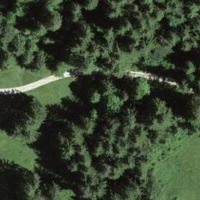
EUNIS habitat code: 44
Species observed at this site:
Ajuga reptans